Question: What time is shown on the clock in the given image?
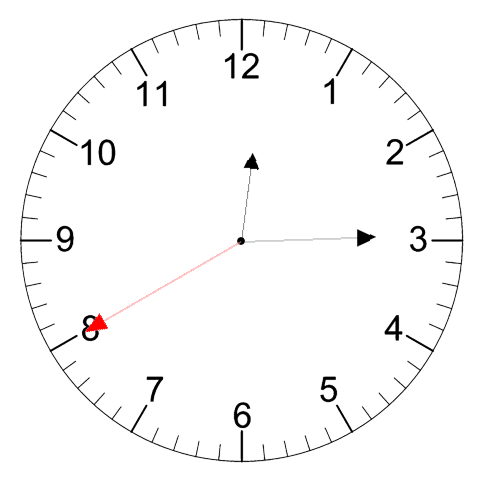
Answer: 12:14:40